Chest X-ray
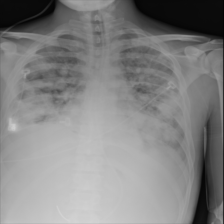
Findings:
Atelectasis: negative
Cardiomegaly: negative
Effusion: negative
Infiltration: negative
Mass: positive
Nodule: positive
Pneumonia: negative
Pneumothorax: negative
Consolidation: negative
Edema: negative
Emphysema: negative
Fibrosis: negative
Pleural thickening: negative
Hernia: negative